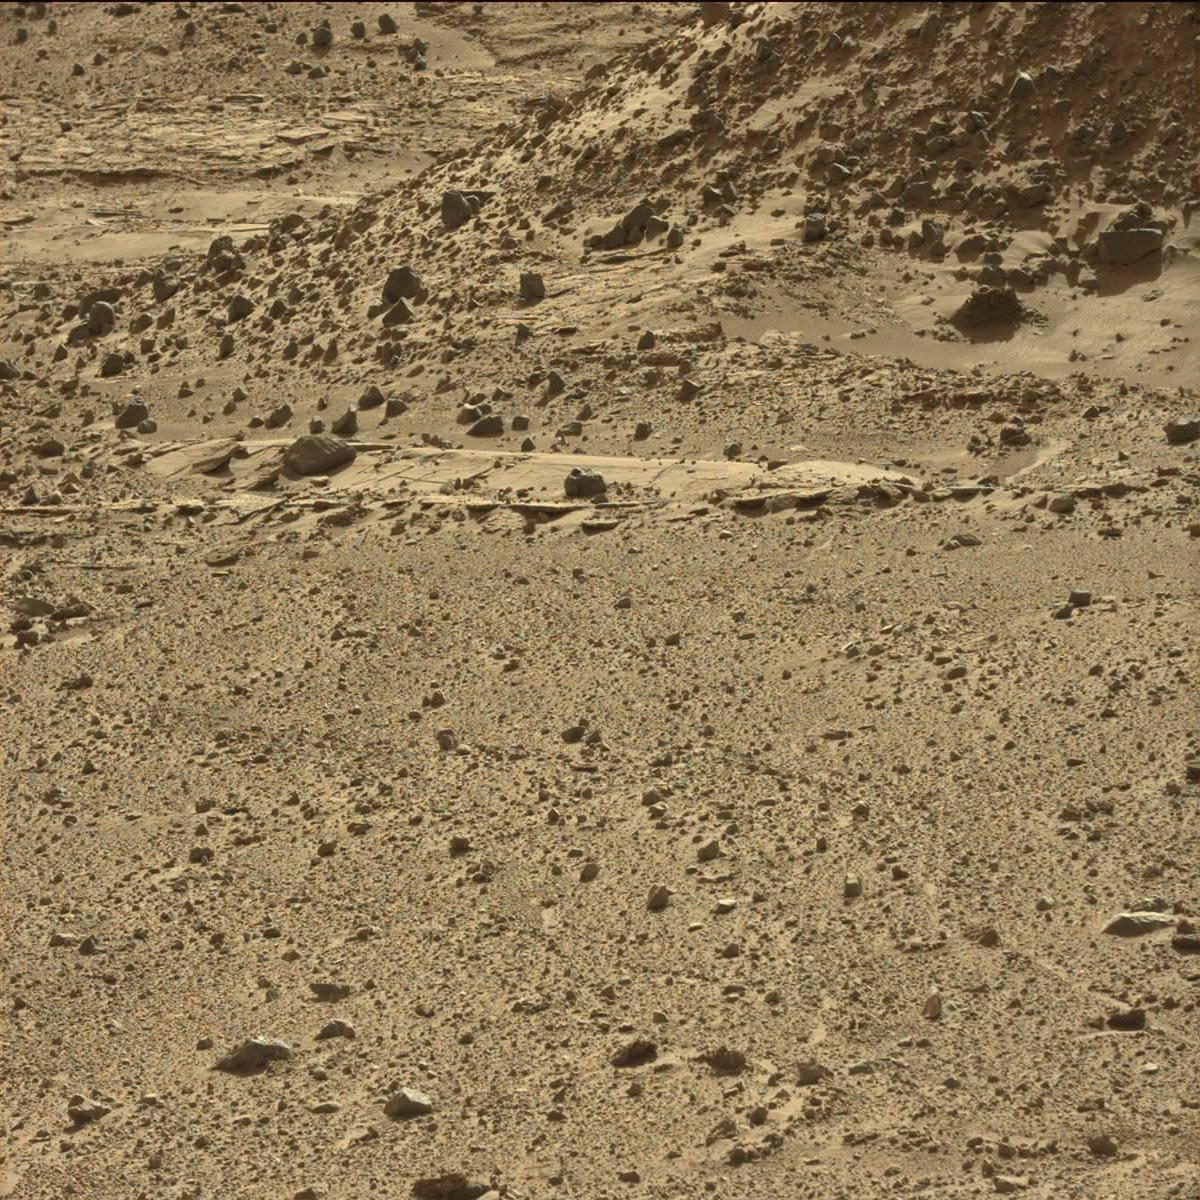
Terrain classes present: Bedrock, Rock, Sand / Soil